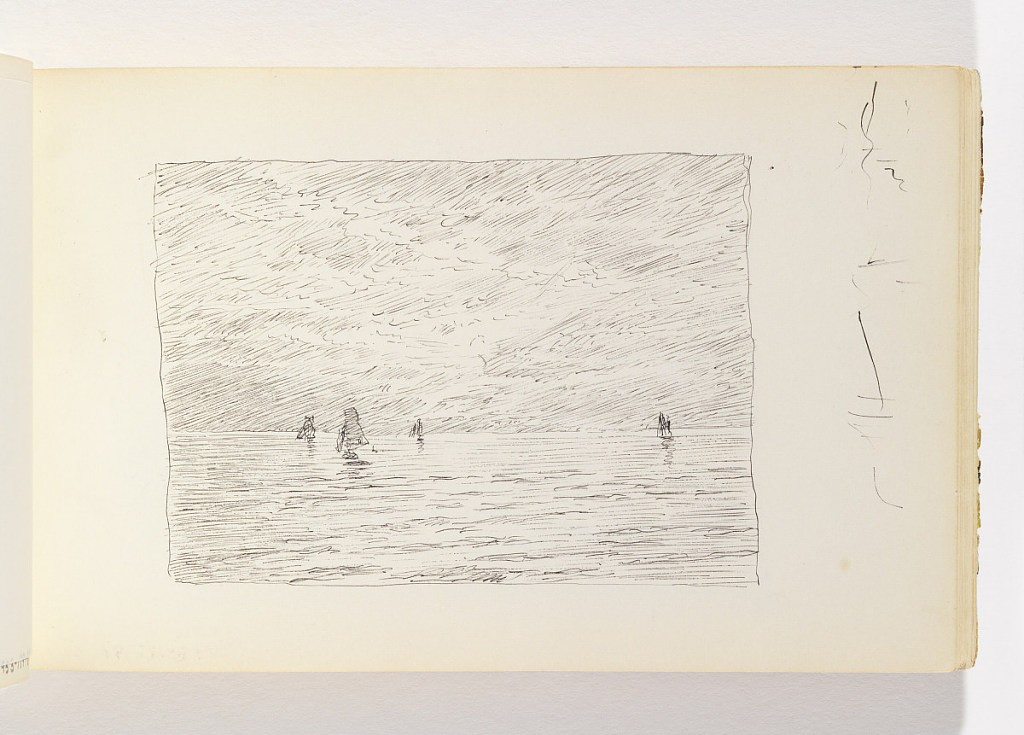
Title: Calm Ocean with Four Boats
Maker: William Trost Richards, American, 1833–1905
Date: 1890–1900
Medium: Pen and black ink on off-white wove paper
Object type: Sketchbook folio
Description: View of calm ocean out to horizon, with four boats out at sea (three on left, one at right).